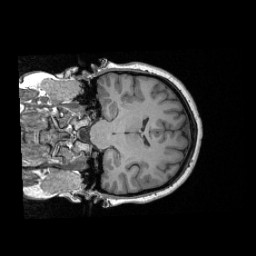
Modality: T1w
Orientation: coronal
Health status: healthy
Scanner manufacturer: siemens
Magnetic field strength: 3 T
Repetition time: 2.3 s
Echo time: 0.00287 s